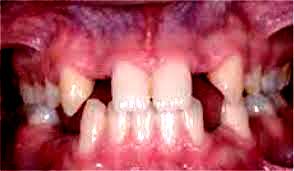
Condition: hypodontia